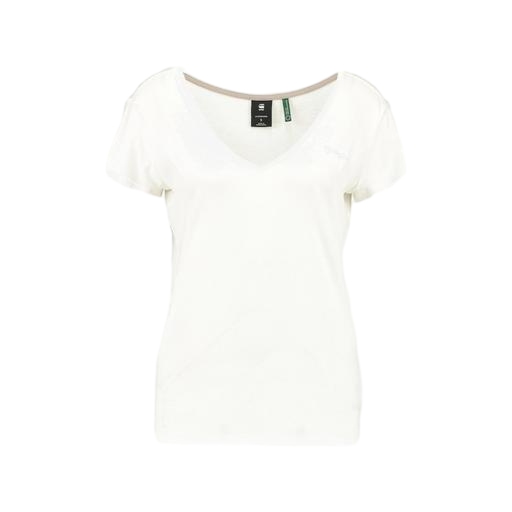
white slim-fit v-neck tee, deep vee tee, white elevated drycell v-neck t-shirt, white background